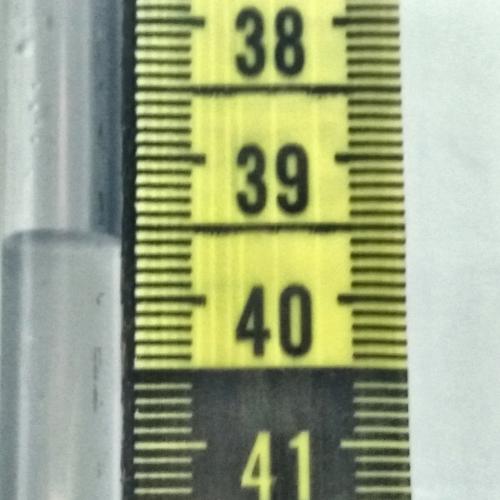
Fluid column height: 39.6 cm